Interaction volume radius: 10 \u00c5
Interaction volume height: 10 \u00c5
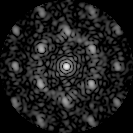
Disorder parameter: 0.474